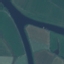
Label: River